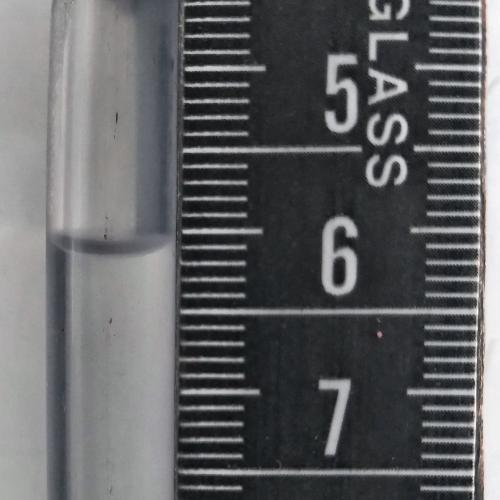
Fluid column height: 6.1 cm